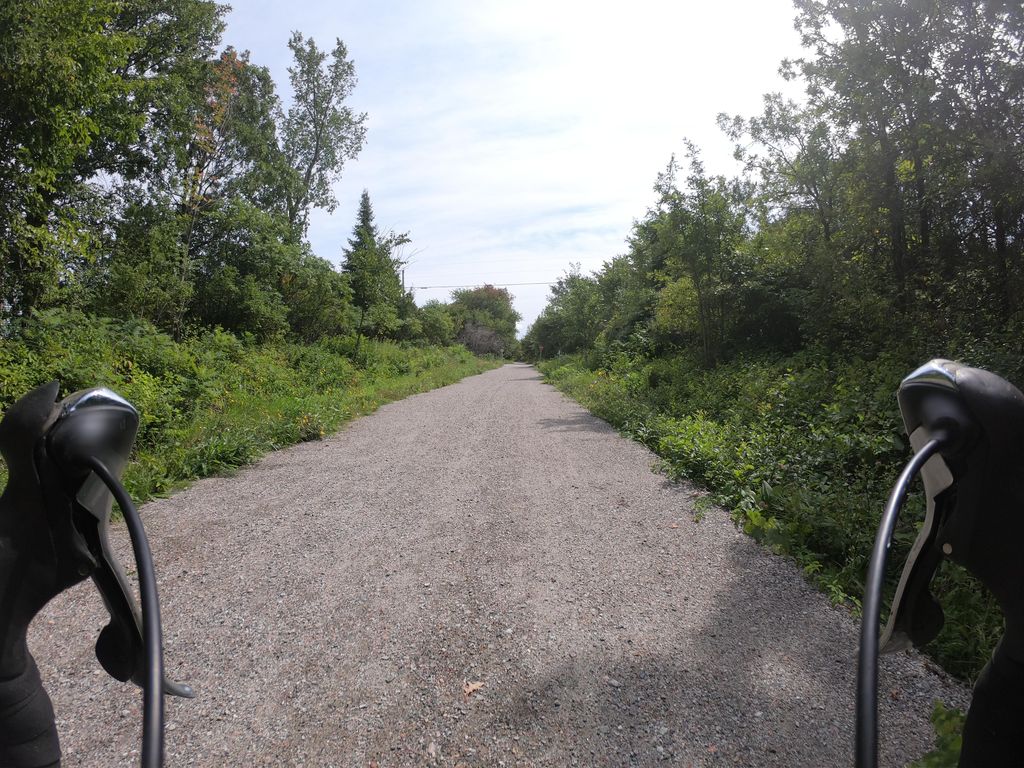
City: ottawa-gatineau